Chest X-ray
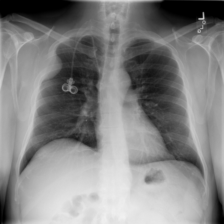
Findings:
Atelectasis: negative
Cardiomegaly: negative
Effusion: negative
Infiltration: negative
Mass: positive
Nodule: negative
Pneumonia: negative
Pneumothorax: negative
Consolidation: negative
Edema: negative
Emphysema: negative
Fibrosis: negative
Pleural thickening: negative
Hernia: negative